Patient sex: M
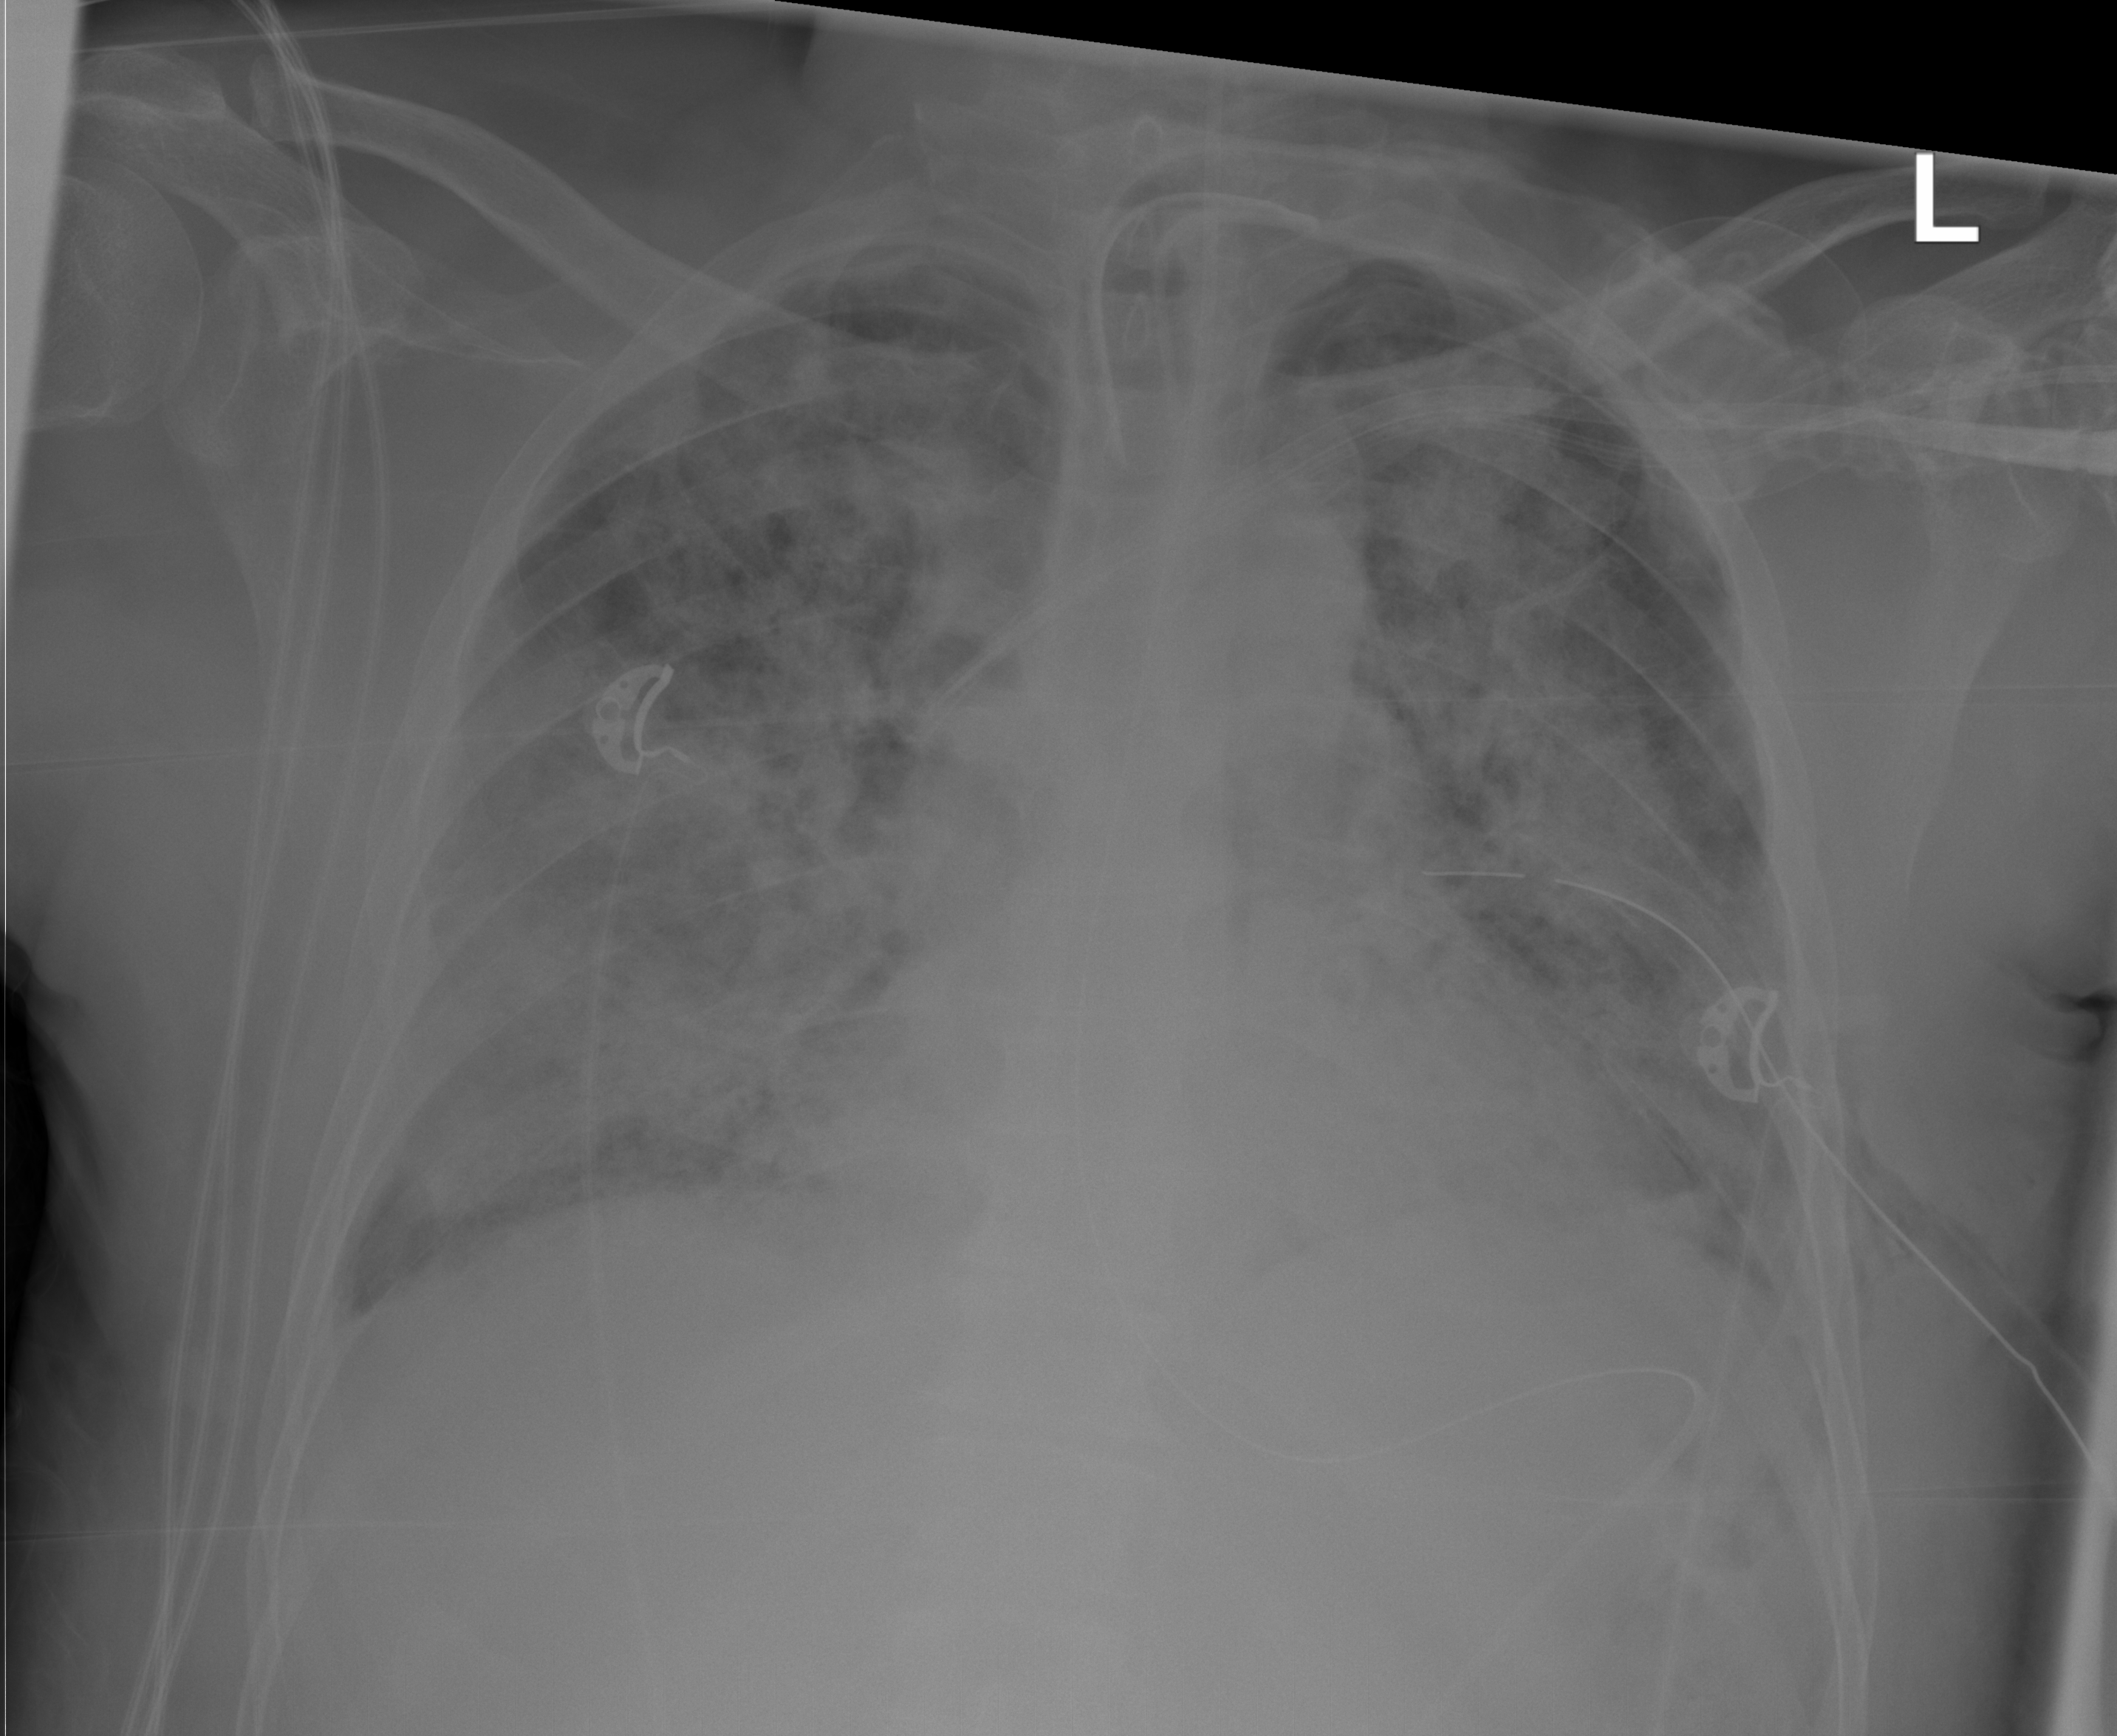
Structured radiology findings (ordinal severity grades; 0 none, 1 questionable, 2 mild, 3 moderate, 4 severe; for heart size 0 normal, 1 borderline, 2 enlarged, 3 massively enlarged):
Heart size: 2
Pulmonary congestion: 2
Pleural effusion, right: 0
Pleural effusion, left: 2
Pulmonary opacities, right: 3
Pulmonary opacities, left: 3
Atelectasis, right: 3
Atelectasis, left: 3